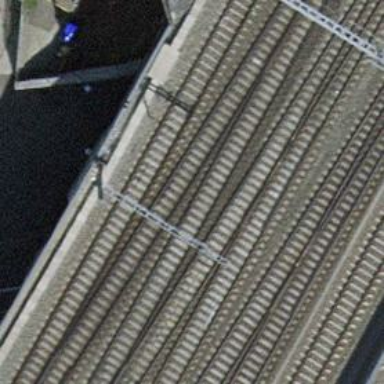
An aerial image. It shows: Railway bridge with electrified tracks and single contact line.